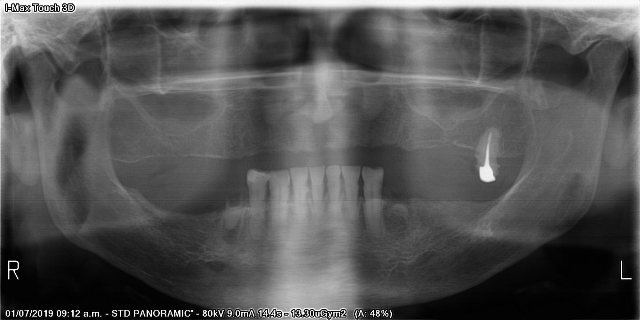
adult